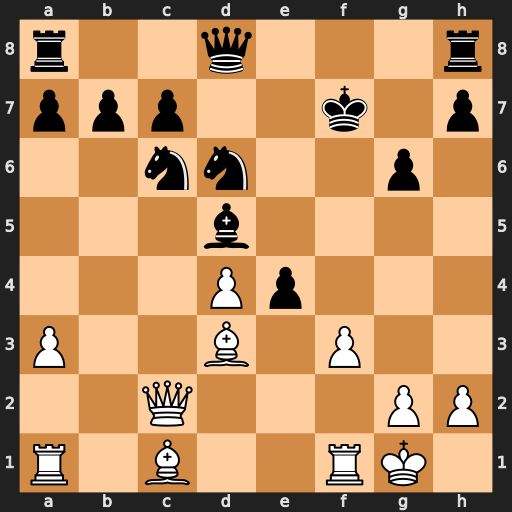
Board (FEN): r2q3r/ppp2k1p/2nn2p1/3b4/3Pp3/P2B1P2/2Q3PP/R1B2RK1
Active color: w
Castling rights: -
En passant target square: -
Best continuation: fxe4+ Kg7 exd5